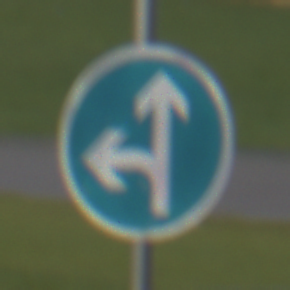
Verkehrszeichen: VorgeschriebeneFahrtrichtungGeradeausOderLinks
Umgebung: Outdoor, Suburban
Tageszeit: MorningAfternoon
Wetter: PartlyCloudy
Licht: Natural
Jahreszeit: NotSpecified
Kontrast: MediumContrast